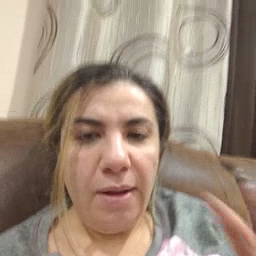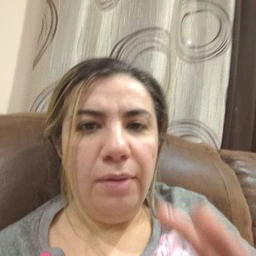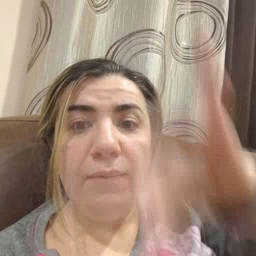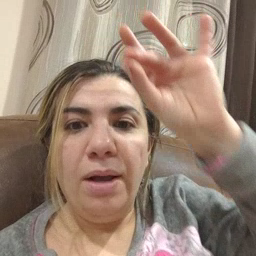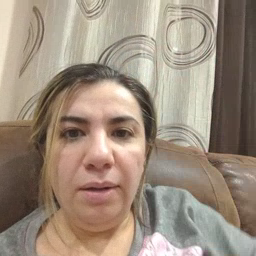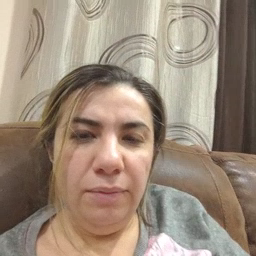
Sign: find